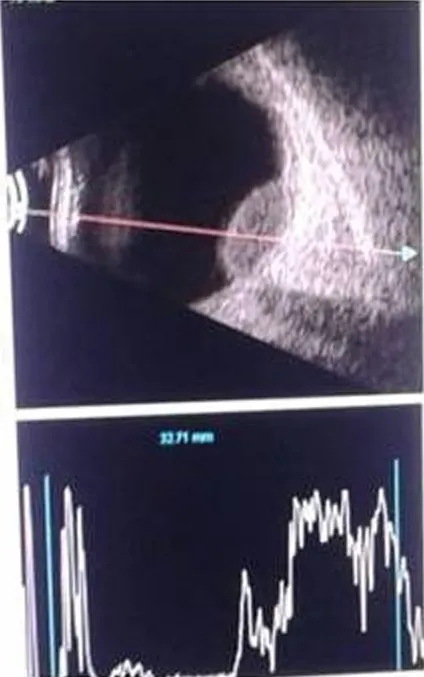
Ultrasonography shows a mass lesion of uniform echogenecity and low internal reflectivity.
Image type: radiology (ultrasound)